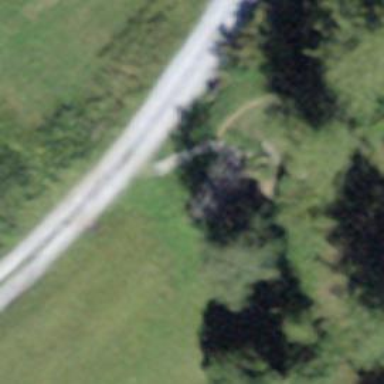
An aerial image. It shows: Wayside cross with historic significance.